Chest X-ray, PA view. Patient: 72 years old, sex M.
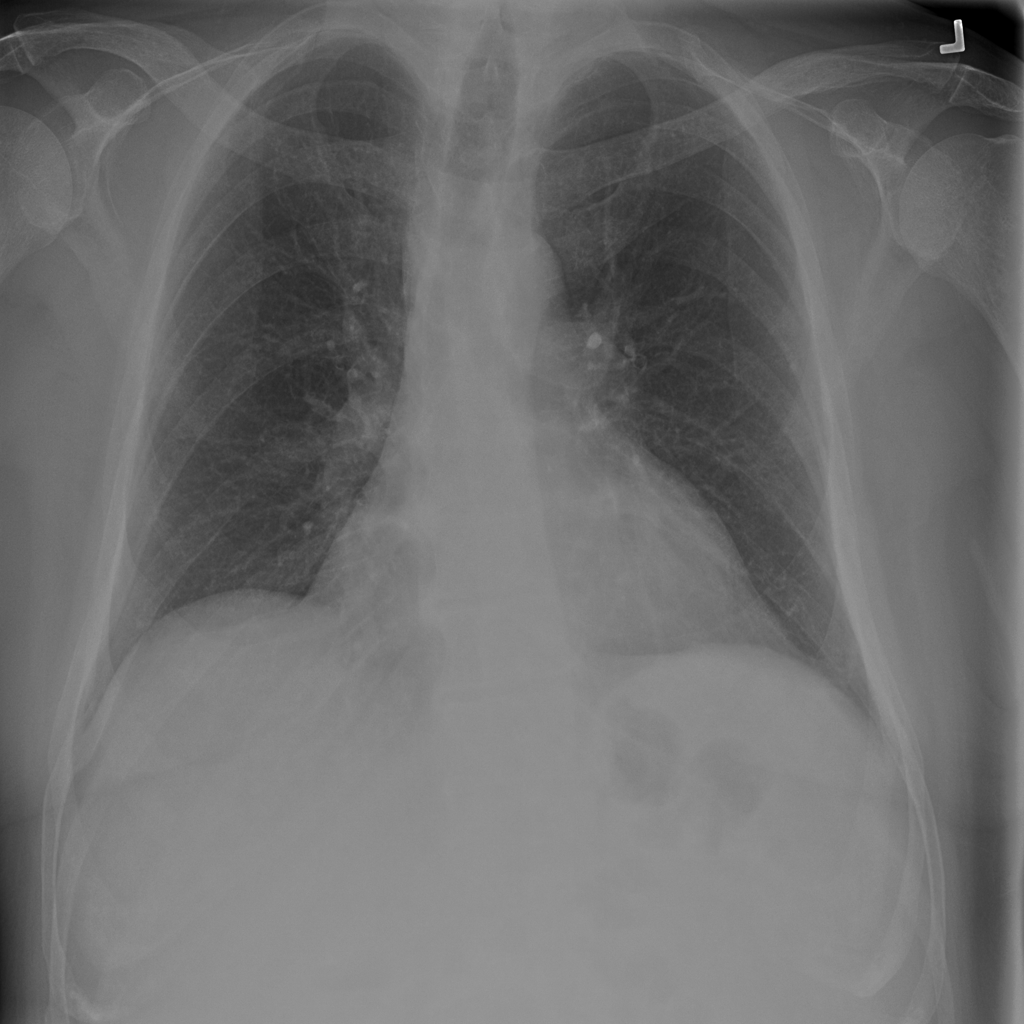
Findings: No Finding